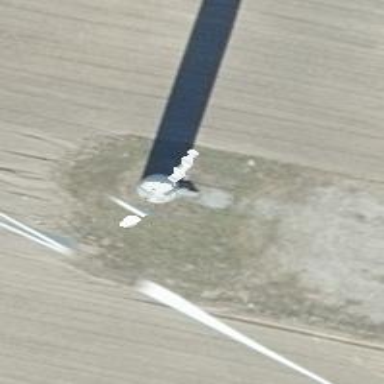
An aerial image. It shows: Wind generator with horizontal axis. The wind turbine is from Vestas.